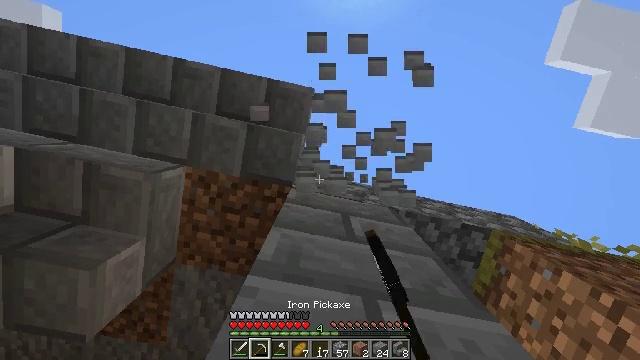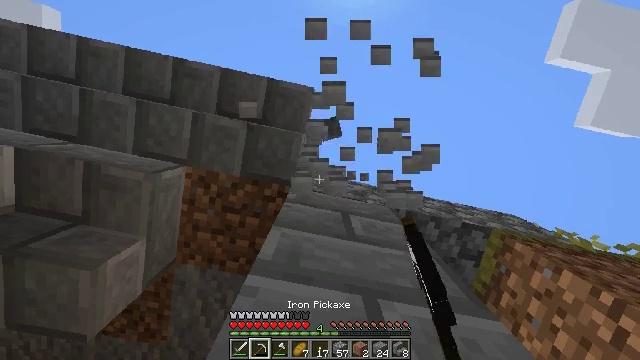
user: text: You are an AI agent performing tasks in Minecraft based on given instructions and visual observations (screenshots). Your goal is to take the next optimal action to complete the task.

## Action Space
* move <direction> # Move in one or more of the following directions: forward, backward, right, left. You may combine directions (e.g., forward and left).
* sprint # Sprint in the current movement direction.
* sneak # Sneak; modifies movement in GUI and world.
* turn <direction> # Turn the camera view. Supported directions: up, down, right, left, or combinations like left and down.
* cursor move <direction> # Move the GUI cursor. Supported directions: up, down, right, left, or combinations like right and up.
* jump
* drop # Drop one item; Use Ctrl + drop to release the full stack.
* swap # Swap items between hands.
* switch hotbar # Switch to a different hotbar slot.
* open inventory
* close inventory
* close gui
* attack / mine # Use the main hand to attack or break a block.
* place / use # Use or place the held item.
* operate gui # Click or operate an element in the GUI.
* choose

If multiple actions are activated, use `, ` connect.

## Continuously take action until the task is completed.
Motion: motion action
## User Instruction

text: Mine stone brick stairs block.
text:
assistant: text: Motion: no_op
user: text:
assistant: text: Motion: no_op